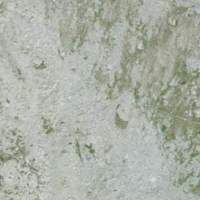
EUNIS habitat code: 48
Species observed at this site:
Jacobaea incana
Corvus corax